Field crop: tomato
Growth stage: 1
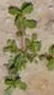
Species: portulaca